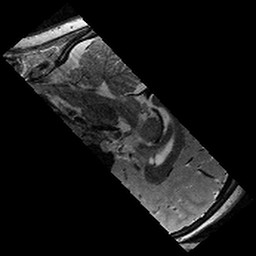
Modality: T2w
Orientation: sagittal
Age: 12
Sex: female
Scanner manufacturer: siemens
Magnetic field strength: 3 T
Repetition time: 9.23 s
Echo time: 0.067 s